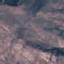
Label: HerbaceousVegetation